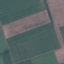
Land use / land cover class: AnnualCrop